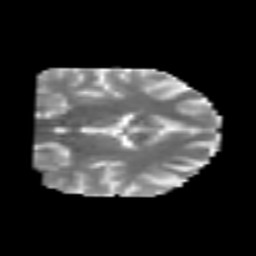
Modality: MD
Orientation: coronal
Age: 25
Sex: male
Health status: healthy